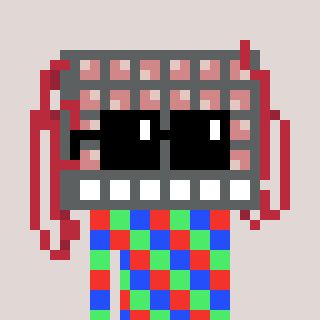
a pixel art character with square black sunglasses, a turing-shaped head and a grayscale-colored body on a warm background